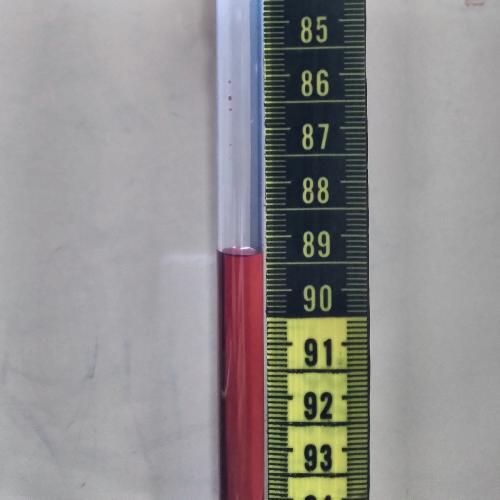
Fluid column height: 89.4 cm